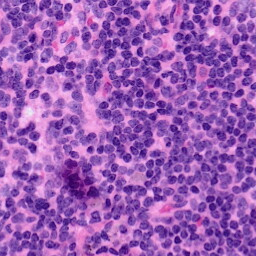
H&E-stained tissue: LymphNode